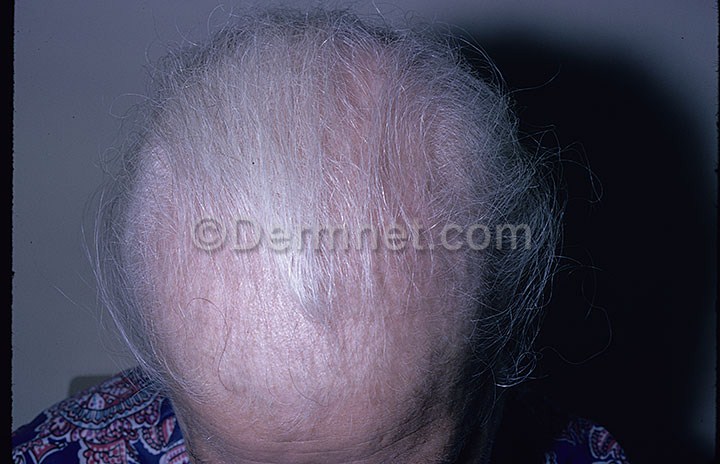
Disease: Nail Fungus and other Nail Disease